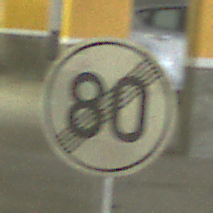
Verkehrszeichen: EndeGeschwindigkeit80
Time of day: NotSpecified
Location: Indoor (Special)
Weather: NotSpecified
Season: NotSpecified
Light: Artificial